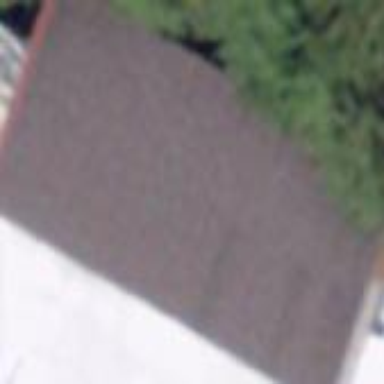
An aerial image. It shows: View of roof of building.